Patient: sex F, age 60
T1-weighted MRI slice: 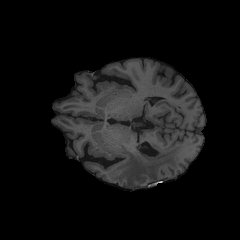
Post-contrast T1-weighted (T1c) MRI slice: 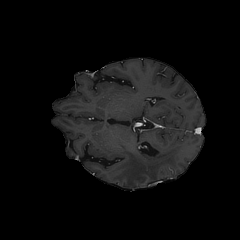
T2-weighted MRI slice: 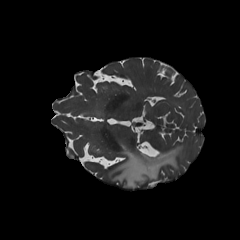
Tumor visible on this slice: yes
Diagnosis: Glioblastoma, IDH-wildtype
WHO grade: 4